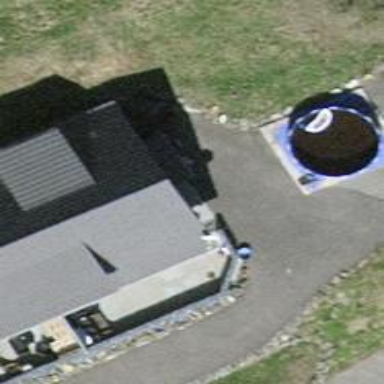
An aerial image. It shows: Simple house.